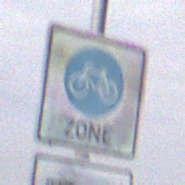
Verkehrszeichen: BeginnFahrradzone
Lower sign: MehrspurigeFahrzeugeFrei7
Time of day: Midday
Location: Outdoor (Nature)
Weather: PartlyCloudy
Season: NotSpecified
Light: Natural